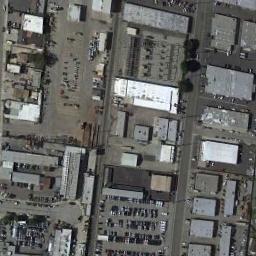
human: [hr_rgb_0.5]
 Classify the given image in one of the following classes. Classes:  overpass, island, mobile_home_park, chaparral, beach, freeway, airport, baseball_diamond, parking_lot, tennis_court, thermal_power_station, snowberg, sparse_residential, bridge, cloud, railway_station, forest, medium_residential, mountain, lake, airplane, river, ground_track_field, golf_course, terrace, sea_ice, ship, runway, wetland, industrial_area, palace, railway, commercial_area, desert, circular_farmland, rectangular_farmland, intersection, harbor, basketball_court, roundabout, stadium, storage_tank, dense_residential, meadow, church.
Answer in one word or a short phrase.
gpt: industrial_area